Question: Well the thing is, that I wan't to picture mazes with a different width and height. I'm drawing them in units and my question is, how can I get the plane viewable dimensions in units that I would know how deep inside the screen I would have to draw my maze in order it would be fully seeable. For perspective view I use "::gluPerspective(45.0f, (GLfloat)width / (GLfloat)height, 1.0f, 100.0f);"

For example how I get the near plane dimensions(width and height) in OpenGL units or the far plane or any plane between those planes. If I want to picture something entirely seeable I need to know the plane dimensions in OpenGL units or is there another way?
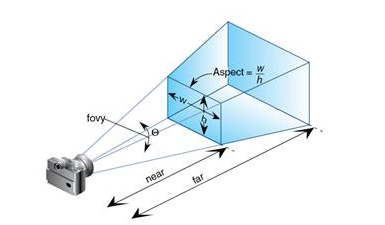
Answer: A bit of trigonometry will tell you that: 'h_near = 2*near*tan(fovy/2)' and the same for far: 'h_far = 2*far*tan(fovy/2)'
Then, the ratio will give you the width.
For the "proof", just consider the right-angled triangle formed by the line of view, the vertical of the plane of rendering and back. The length of the line of view is 'near' or 'far' (depending), the angle at the eye position is 'fovy/2' (i.e. half the view angle) and the vertical on the plane is 'h_near/2' or 'h_far/2', as we only get half-way to the plane. Then, the tangent of the angle on a right-angled triangle is equal to the far-side divided by the near-side ...